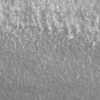
Atmospheric dust classification: not_dusty